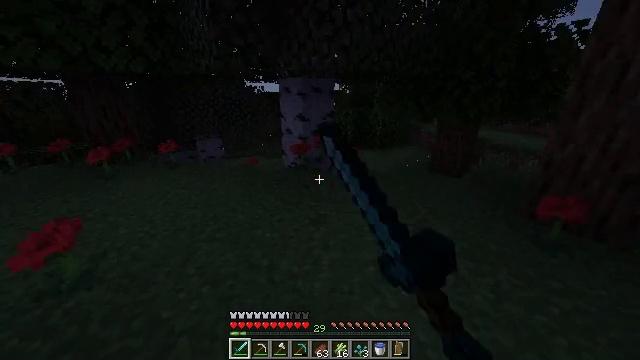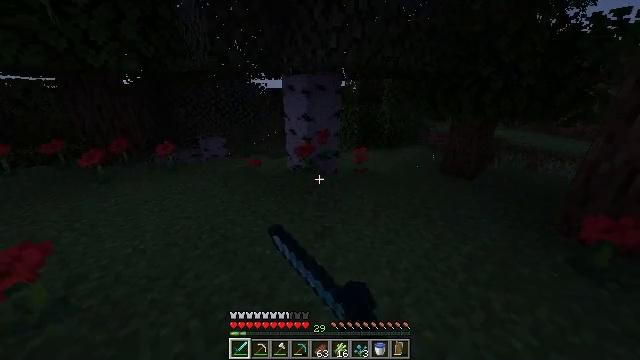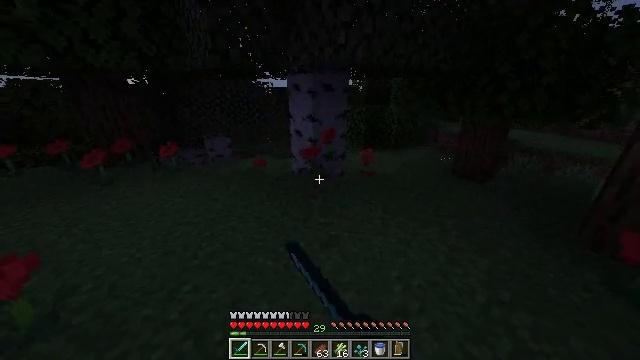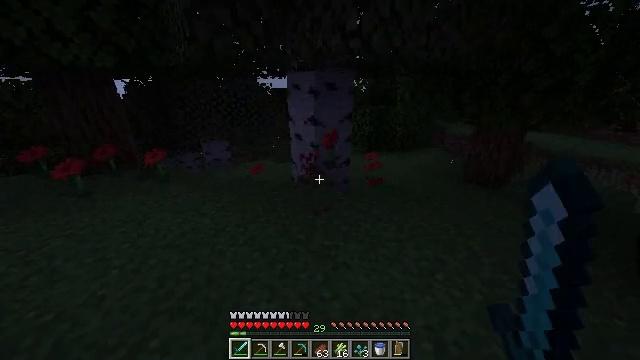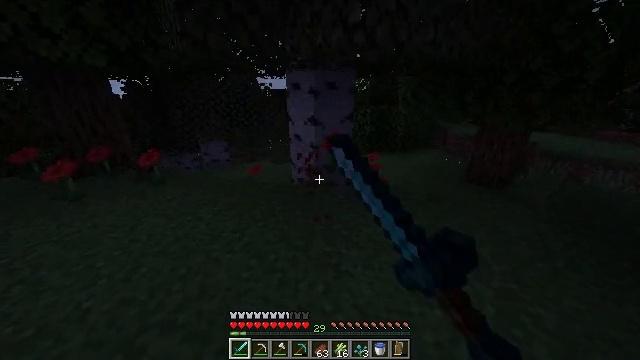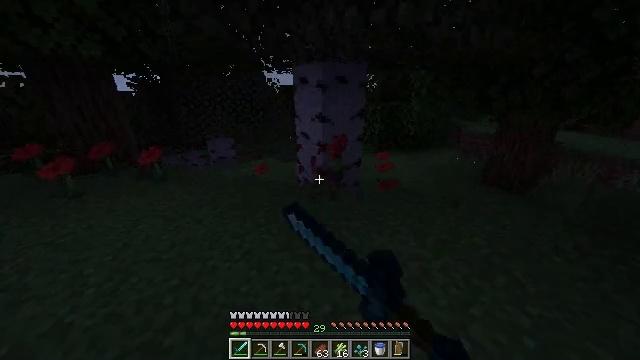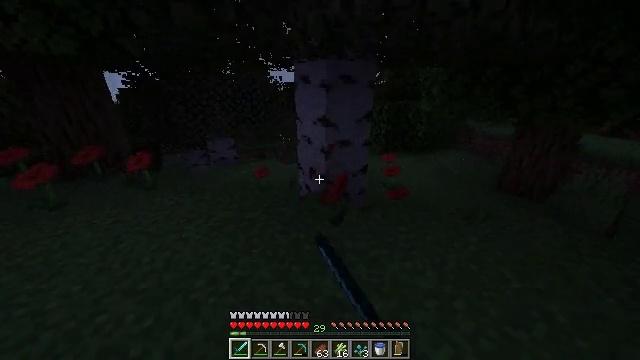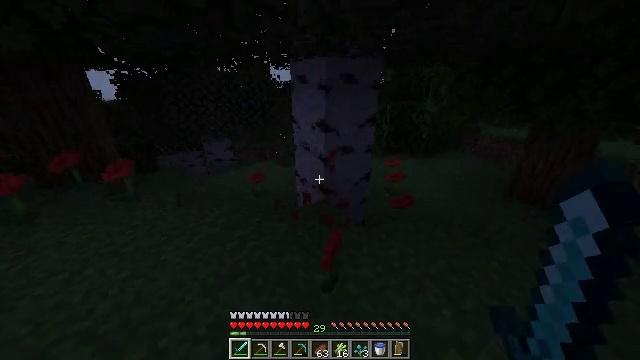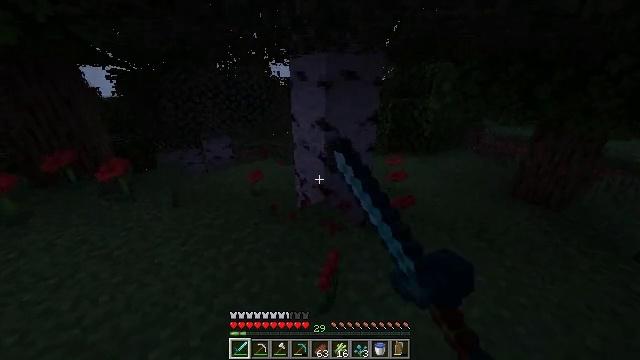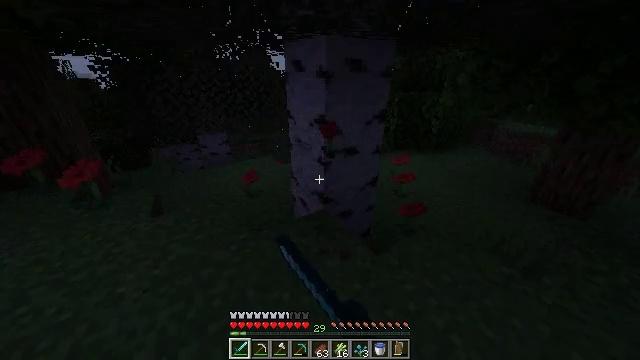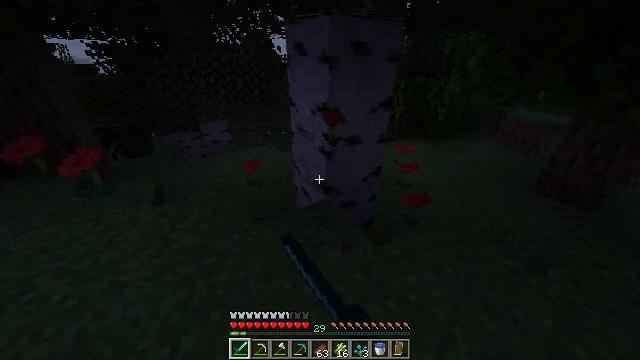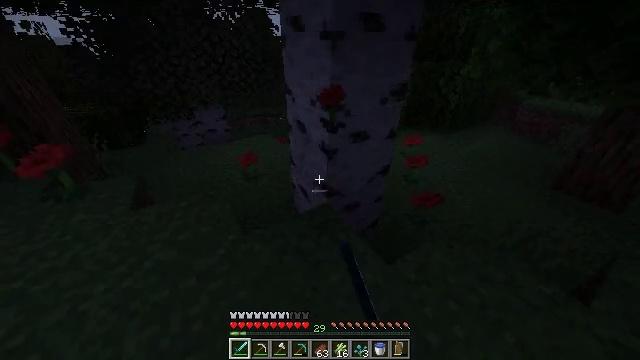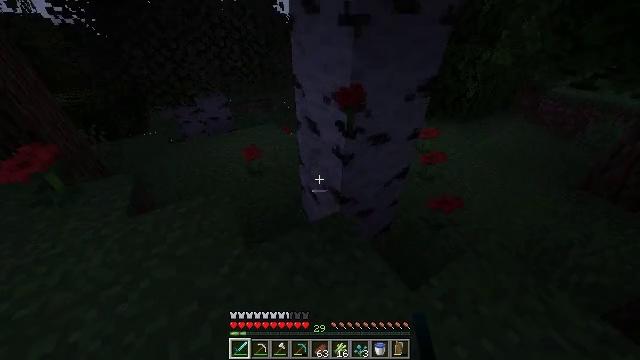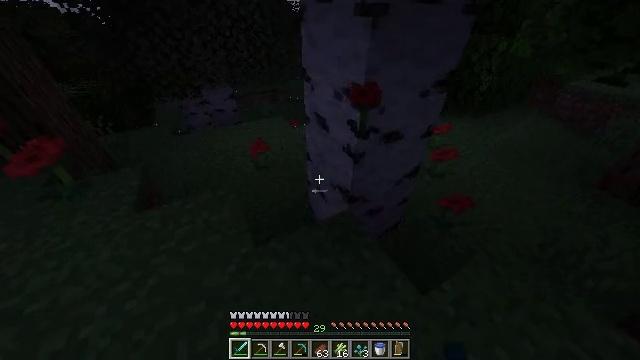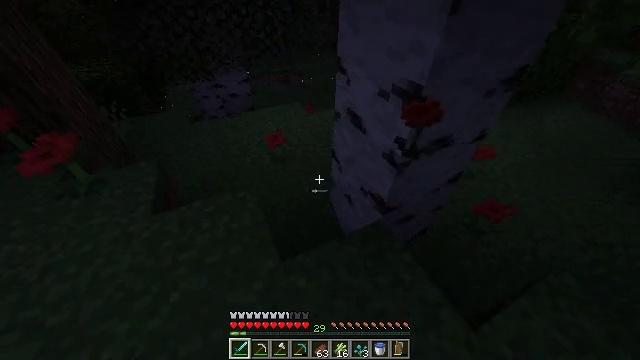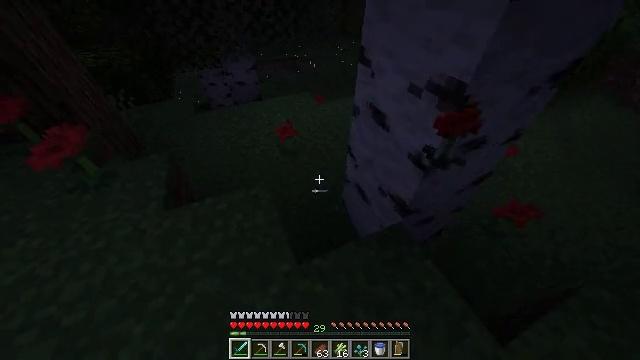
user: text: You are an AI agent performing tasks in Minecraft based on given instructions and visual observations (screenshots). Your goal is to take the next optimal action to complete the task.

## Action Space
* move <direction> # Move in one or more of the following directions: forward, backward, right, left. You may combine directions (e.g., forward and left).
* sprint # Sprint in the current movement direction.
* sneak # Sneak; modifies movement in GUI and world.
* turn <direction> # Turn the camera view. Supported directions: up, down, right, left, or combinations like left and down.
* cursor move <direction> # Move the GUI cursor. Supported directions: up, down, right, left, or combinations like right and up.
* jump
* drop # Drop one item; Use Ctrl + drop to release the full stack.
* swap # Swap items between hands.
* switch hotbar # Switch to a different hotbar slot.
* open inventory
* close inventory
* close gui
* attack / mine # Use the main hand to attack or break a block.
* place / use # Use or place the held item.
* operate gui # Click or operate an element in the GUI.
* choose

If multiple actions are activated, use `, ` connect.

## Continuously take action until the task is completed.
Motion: motion action
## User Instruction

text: Break the poppy plant.
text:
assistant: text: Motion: move forward, turn left, attack / mine
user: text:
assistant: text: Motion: move forward, turn left, attack / mine
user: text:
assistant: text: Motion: move forward, attack / mine
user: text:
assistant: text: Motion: move forward, attack / mine
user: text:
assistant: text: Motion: move forward, turn left, attack / mine
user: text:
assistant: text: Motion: move forward, turn left, attack / mine
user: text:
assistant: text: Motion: move forward, attack / mine
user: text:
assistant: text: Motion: move forward, attack / mine
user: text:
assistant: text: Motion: move forward, turn down, attack / mine
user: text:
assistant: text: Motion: move forward, turn down, attack / mine
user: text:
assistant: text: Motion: move forward, turn down
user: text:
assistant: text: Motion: move forward and move left, turn left and down
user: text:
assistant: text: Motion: move forward and move left, turn left and down
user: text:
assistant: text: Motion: move forward and move left, turn left and down
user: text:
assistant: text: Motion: move forward and move left, turn left and down
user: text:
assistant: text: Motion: move forward and move left, attack / mine
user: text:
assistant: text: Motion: move forward and move left, turn down, attack / mine
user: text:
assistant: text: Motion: move forward, attack / mine
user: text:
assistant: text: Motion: move forward, attack / mine
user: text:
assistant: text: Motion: move forward, attack / mine
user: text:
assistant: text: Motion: move forward, attack / mine
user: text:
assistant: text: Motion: move forward, attack / mine
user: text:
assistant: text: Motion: move forward, attack / mine
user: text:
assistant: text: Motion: move forward, turn right and down, attack / mine
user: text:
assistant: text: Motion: move forward, turn right, attack / mine
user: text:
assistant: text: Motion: move forward, turn up, attack / mine
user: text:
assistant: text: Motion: move forward, turn up, attack / mine
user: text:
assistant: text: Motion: move forward, turn right, attack / mine
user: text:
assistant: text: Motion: move forward, attack / mine
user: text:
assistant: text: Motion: move forward, attack / mine